Interaction volume radius: 10 \u00c5
Interaction volume height: 20 \u00c5
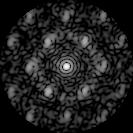
Disorder parameter: 0.5888